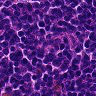
Metastatic tissue present: no